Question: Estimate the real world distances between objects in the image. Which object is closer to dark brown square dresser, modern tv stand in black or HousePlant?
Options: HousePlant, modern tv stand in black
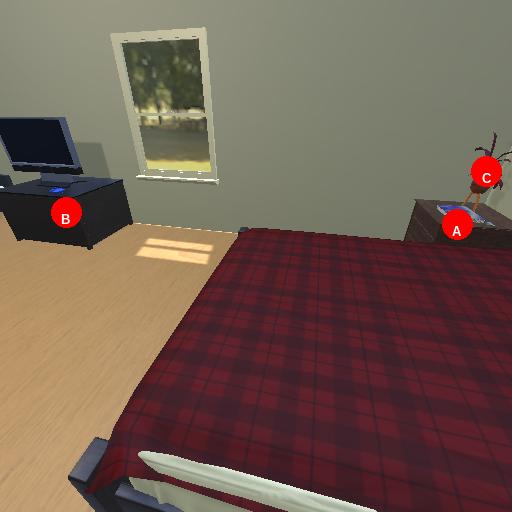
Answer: HousePlant